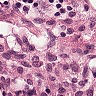
Metastatic tissue present: no